問題: 長方形ABCDがあります。辺BCを2:1に内分する点をEとし、辺CDを1:3に内分する点をFとし、線分AFと線分DEの交点をGとします。このとき、線分DGの長さは線分GEの長さの何倍ですか？
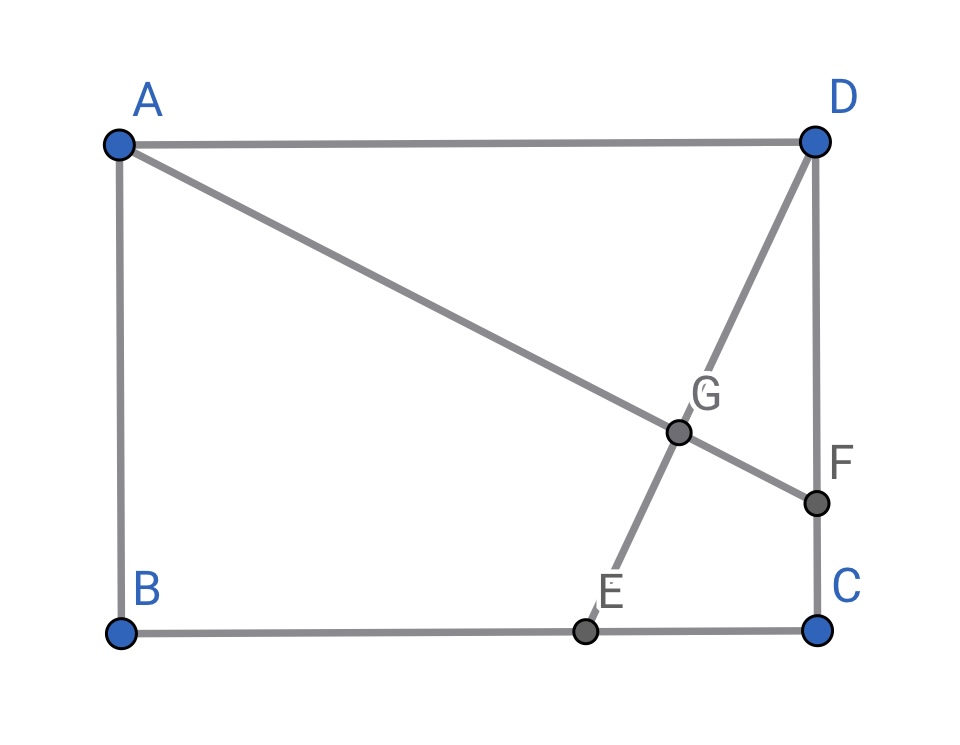
解答: 直線AFと直線BCの交点をXとします。三角形ADFと三角形XCF、三角形ADGと三角形XEGはそれぞれ相似なので、比を計算することでDG:GE=3:2だとわかります。よって、線分DGの長さは線分GEの長さの1.5倍です。
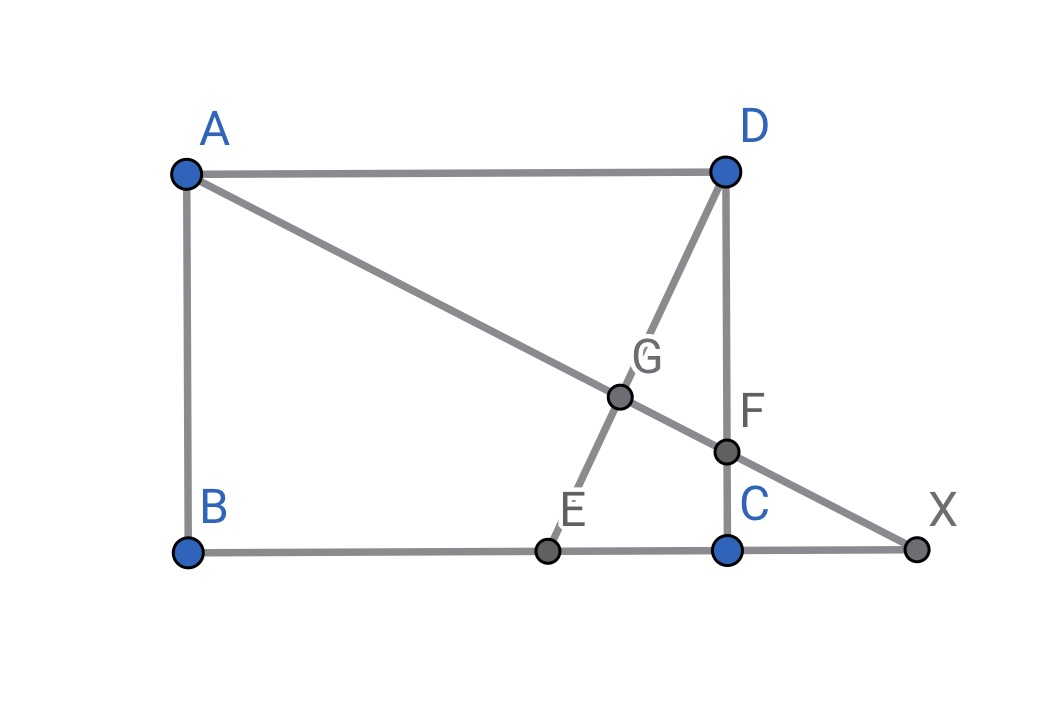
答え: 1.5倍
タグ: 相似